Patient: sex F, age 43
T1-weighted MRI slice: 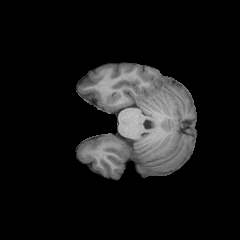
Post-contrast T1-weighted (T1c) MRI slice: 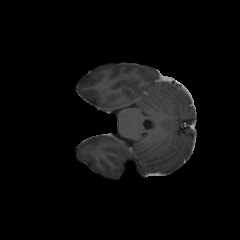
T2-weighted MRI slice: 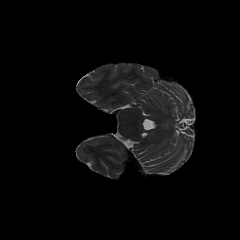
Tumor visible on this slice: no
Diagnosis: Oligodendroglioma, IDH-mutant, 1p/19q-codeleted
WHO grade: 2